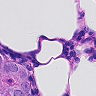
Metastatic tissue present: yes